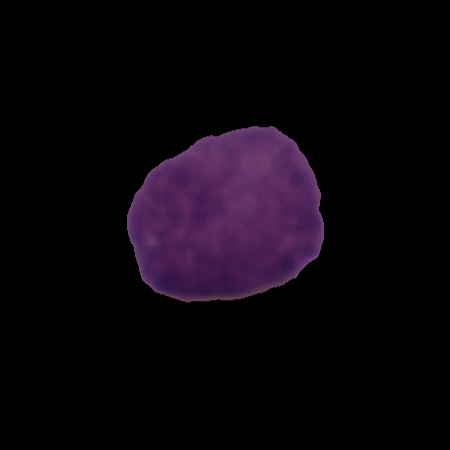
Label: healthy